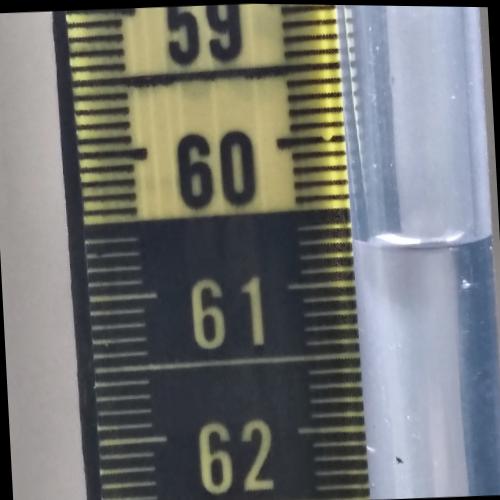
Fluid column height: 60.7 cm